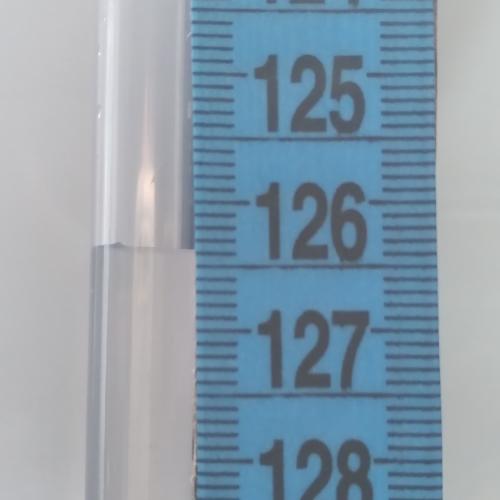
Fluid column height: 126.4 cm